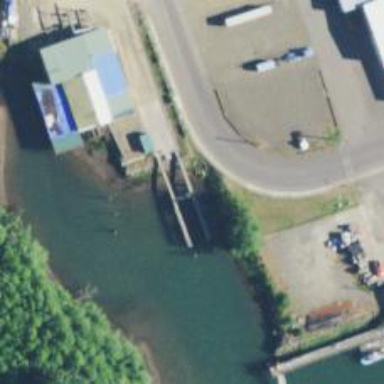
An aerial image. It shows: Pier designed for boat lift on the waterway.